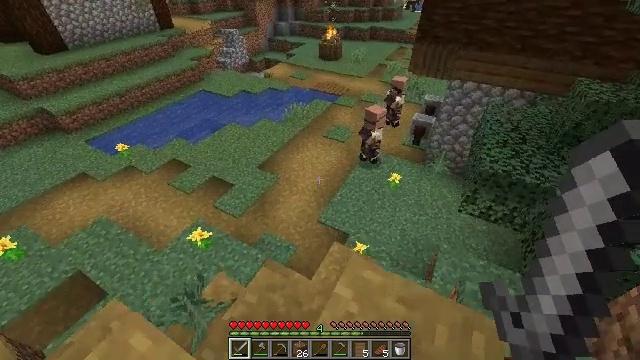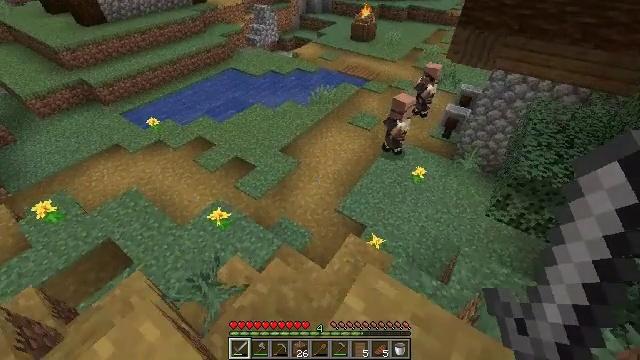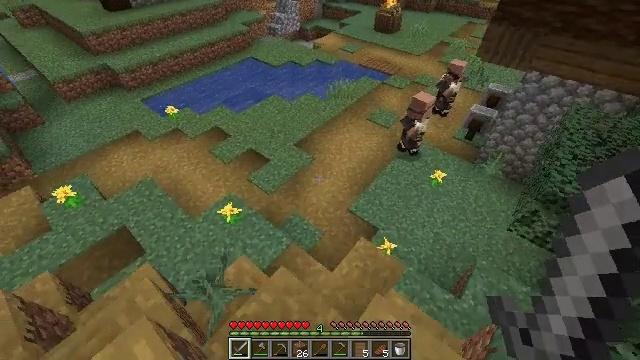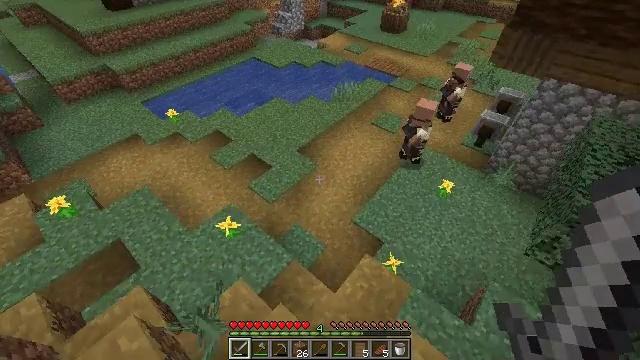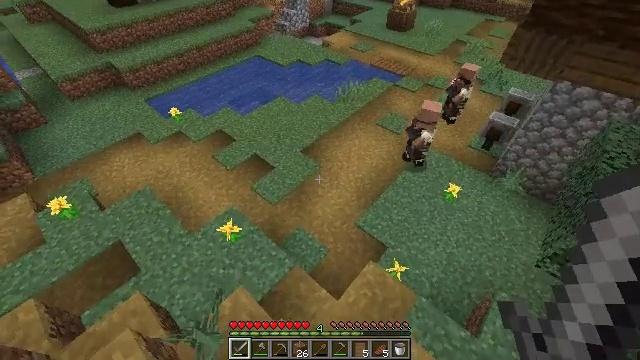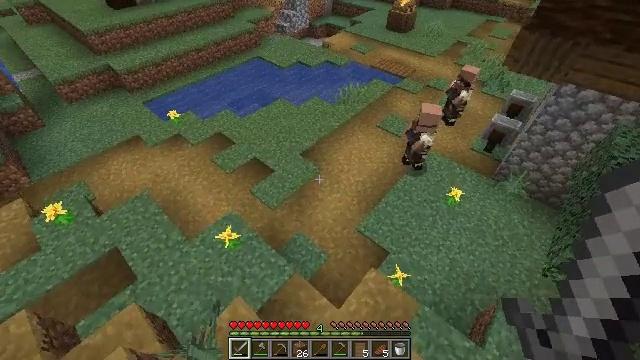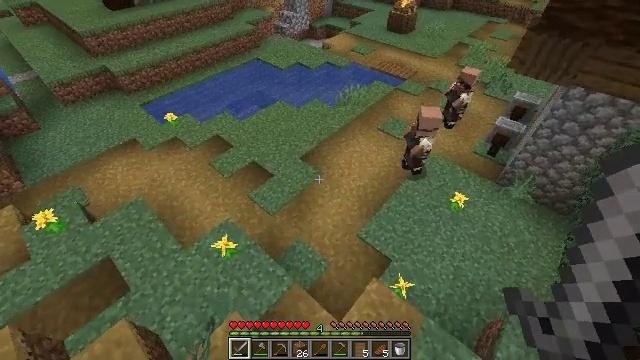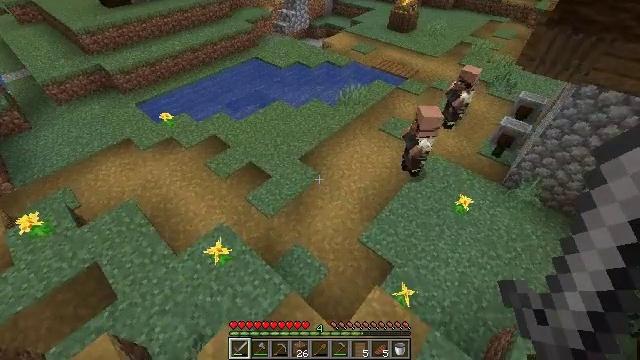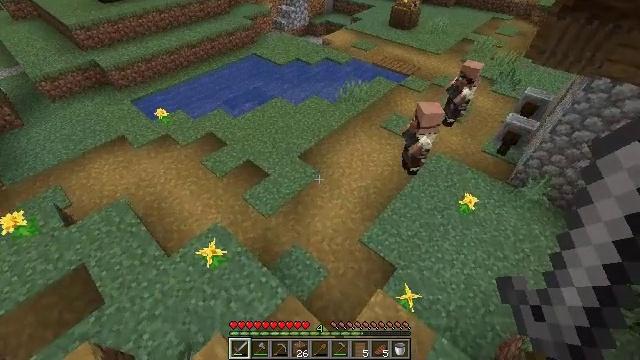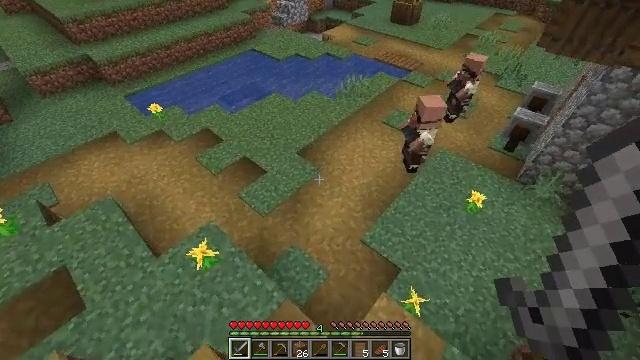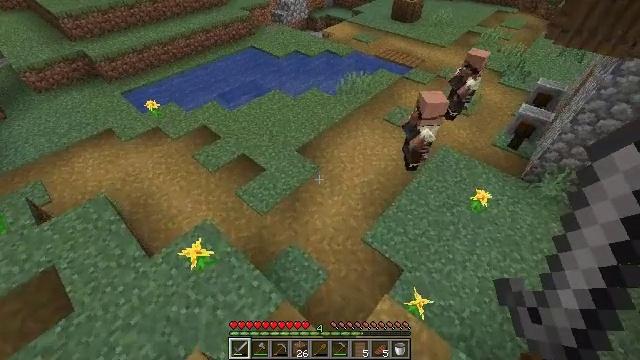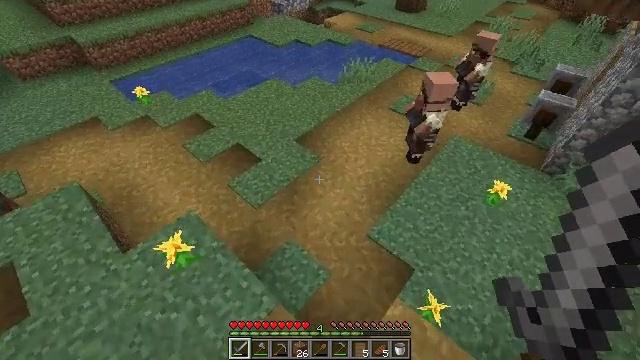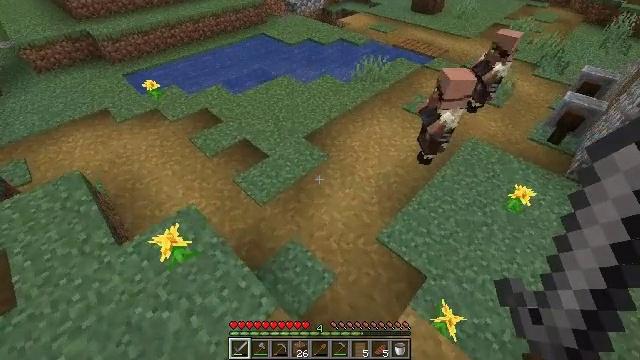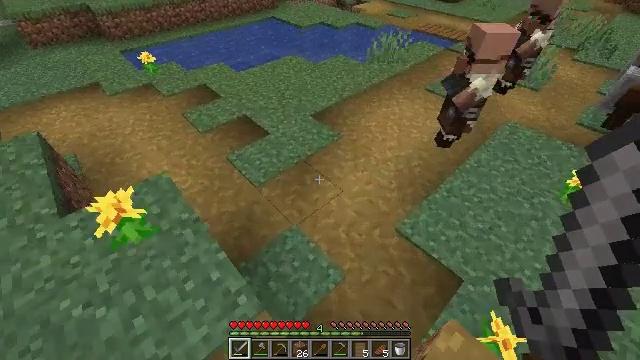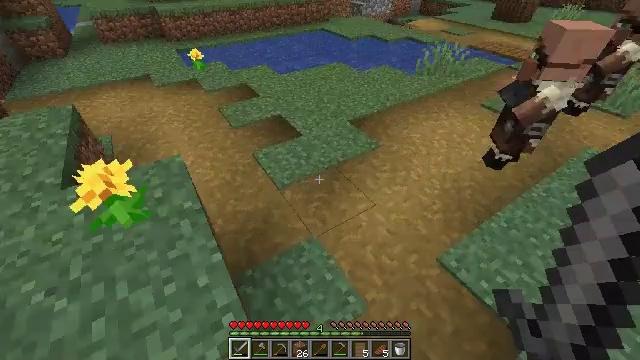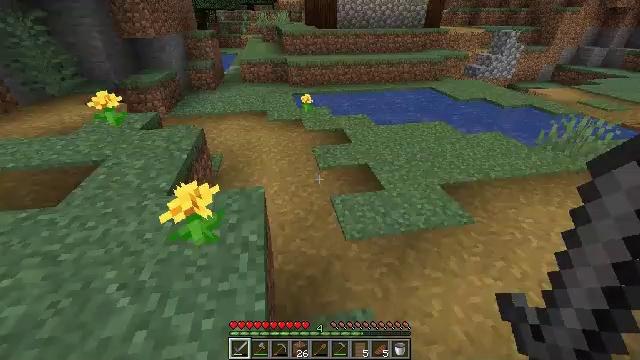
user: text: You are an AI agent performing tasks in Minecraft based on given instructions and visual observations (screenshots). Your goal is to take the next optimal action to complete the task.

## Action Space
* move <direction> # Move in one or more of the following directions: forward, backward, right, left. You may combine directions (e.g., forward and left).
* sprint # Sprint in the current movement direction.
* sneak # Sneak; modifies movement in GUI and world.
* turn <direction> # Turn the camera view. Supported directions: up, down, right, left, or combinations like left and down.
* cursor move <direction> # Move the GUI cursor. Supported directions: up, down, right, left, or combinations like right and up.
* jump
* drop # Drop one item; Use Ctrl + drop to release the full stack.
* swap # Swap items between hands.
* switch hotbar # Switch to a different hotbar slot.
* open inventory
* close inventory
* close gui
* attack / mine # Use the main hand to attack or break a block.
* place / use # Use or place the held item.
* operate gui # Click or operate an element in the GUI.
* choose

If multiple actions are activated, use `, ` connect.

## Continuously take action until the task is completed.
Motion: motion action
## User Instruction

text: Collect the spruce door for reuse.
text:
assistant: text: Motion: move forward, turn left and down
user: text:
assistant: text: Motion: move forward, turn left and down
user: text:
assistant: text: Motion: move forward, turn left
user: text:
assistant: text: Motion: move forward, turn left
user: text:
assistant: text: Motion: move forward
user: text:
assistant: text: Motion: move forward
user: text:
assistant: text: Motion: move forward
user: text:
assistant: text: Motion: move forward
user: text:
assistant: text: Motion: move forward
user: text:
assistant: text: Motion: move forward
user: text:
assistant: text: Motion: move forward
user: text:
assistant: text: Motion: move forward, turn left
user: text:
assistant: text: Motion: move forward, turn left
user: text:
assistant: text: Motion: move forward, turn left and up
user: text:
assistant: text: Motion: move forward, turn left and up
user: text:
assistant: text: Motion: move forward, turn left and up
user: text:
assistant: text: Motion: move forward
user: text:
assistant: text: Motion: move forward
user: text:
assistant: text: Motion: move forward
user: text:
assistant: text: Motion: move forward
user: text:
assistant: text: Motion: move forward
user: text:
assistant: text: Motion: move forward
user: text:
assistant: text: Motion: move forward
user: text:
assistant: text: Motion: move forward, turn right
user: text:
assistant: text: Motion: move forward, turn right and up
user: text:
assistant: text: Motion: move forward, turn right and up
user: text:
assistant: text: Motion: move forward, turn right and up
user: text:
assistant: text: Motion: move forward
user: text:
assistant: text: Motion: move forward
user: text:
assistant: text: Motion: move forward